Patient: sex F, age 56
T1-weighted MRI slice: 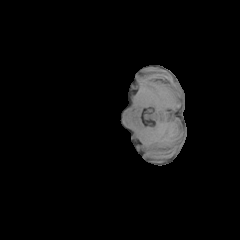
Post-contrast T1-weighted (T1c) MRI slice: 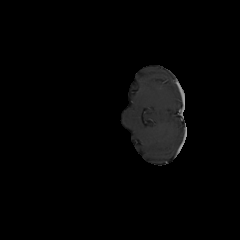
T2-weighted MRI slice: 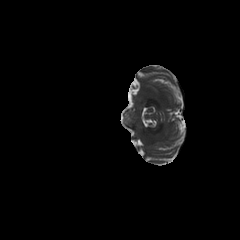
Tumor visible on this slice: no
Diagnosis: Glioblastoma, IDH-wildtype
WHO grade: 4